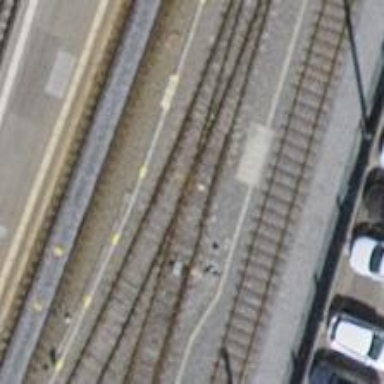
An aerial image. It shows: Yard with single rail track. The railway track is electrified with contact line for service purposes.